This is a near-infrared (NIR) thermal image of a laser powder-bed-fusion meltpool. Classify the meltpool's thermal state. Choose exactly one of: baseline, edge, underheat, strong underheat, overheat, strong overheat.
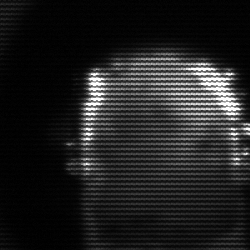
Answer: baseline